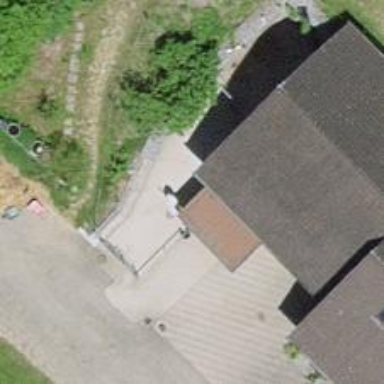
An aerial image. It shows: Simple house.